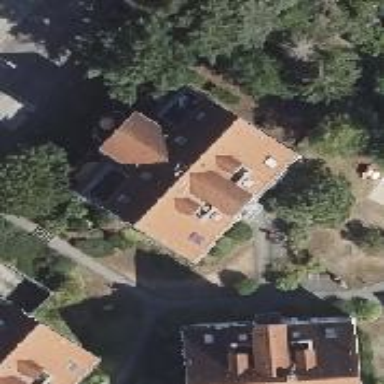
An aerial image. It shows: Image showing building with apartments.